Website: crate-barrel
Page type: receipt
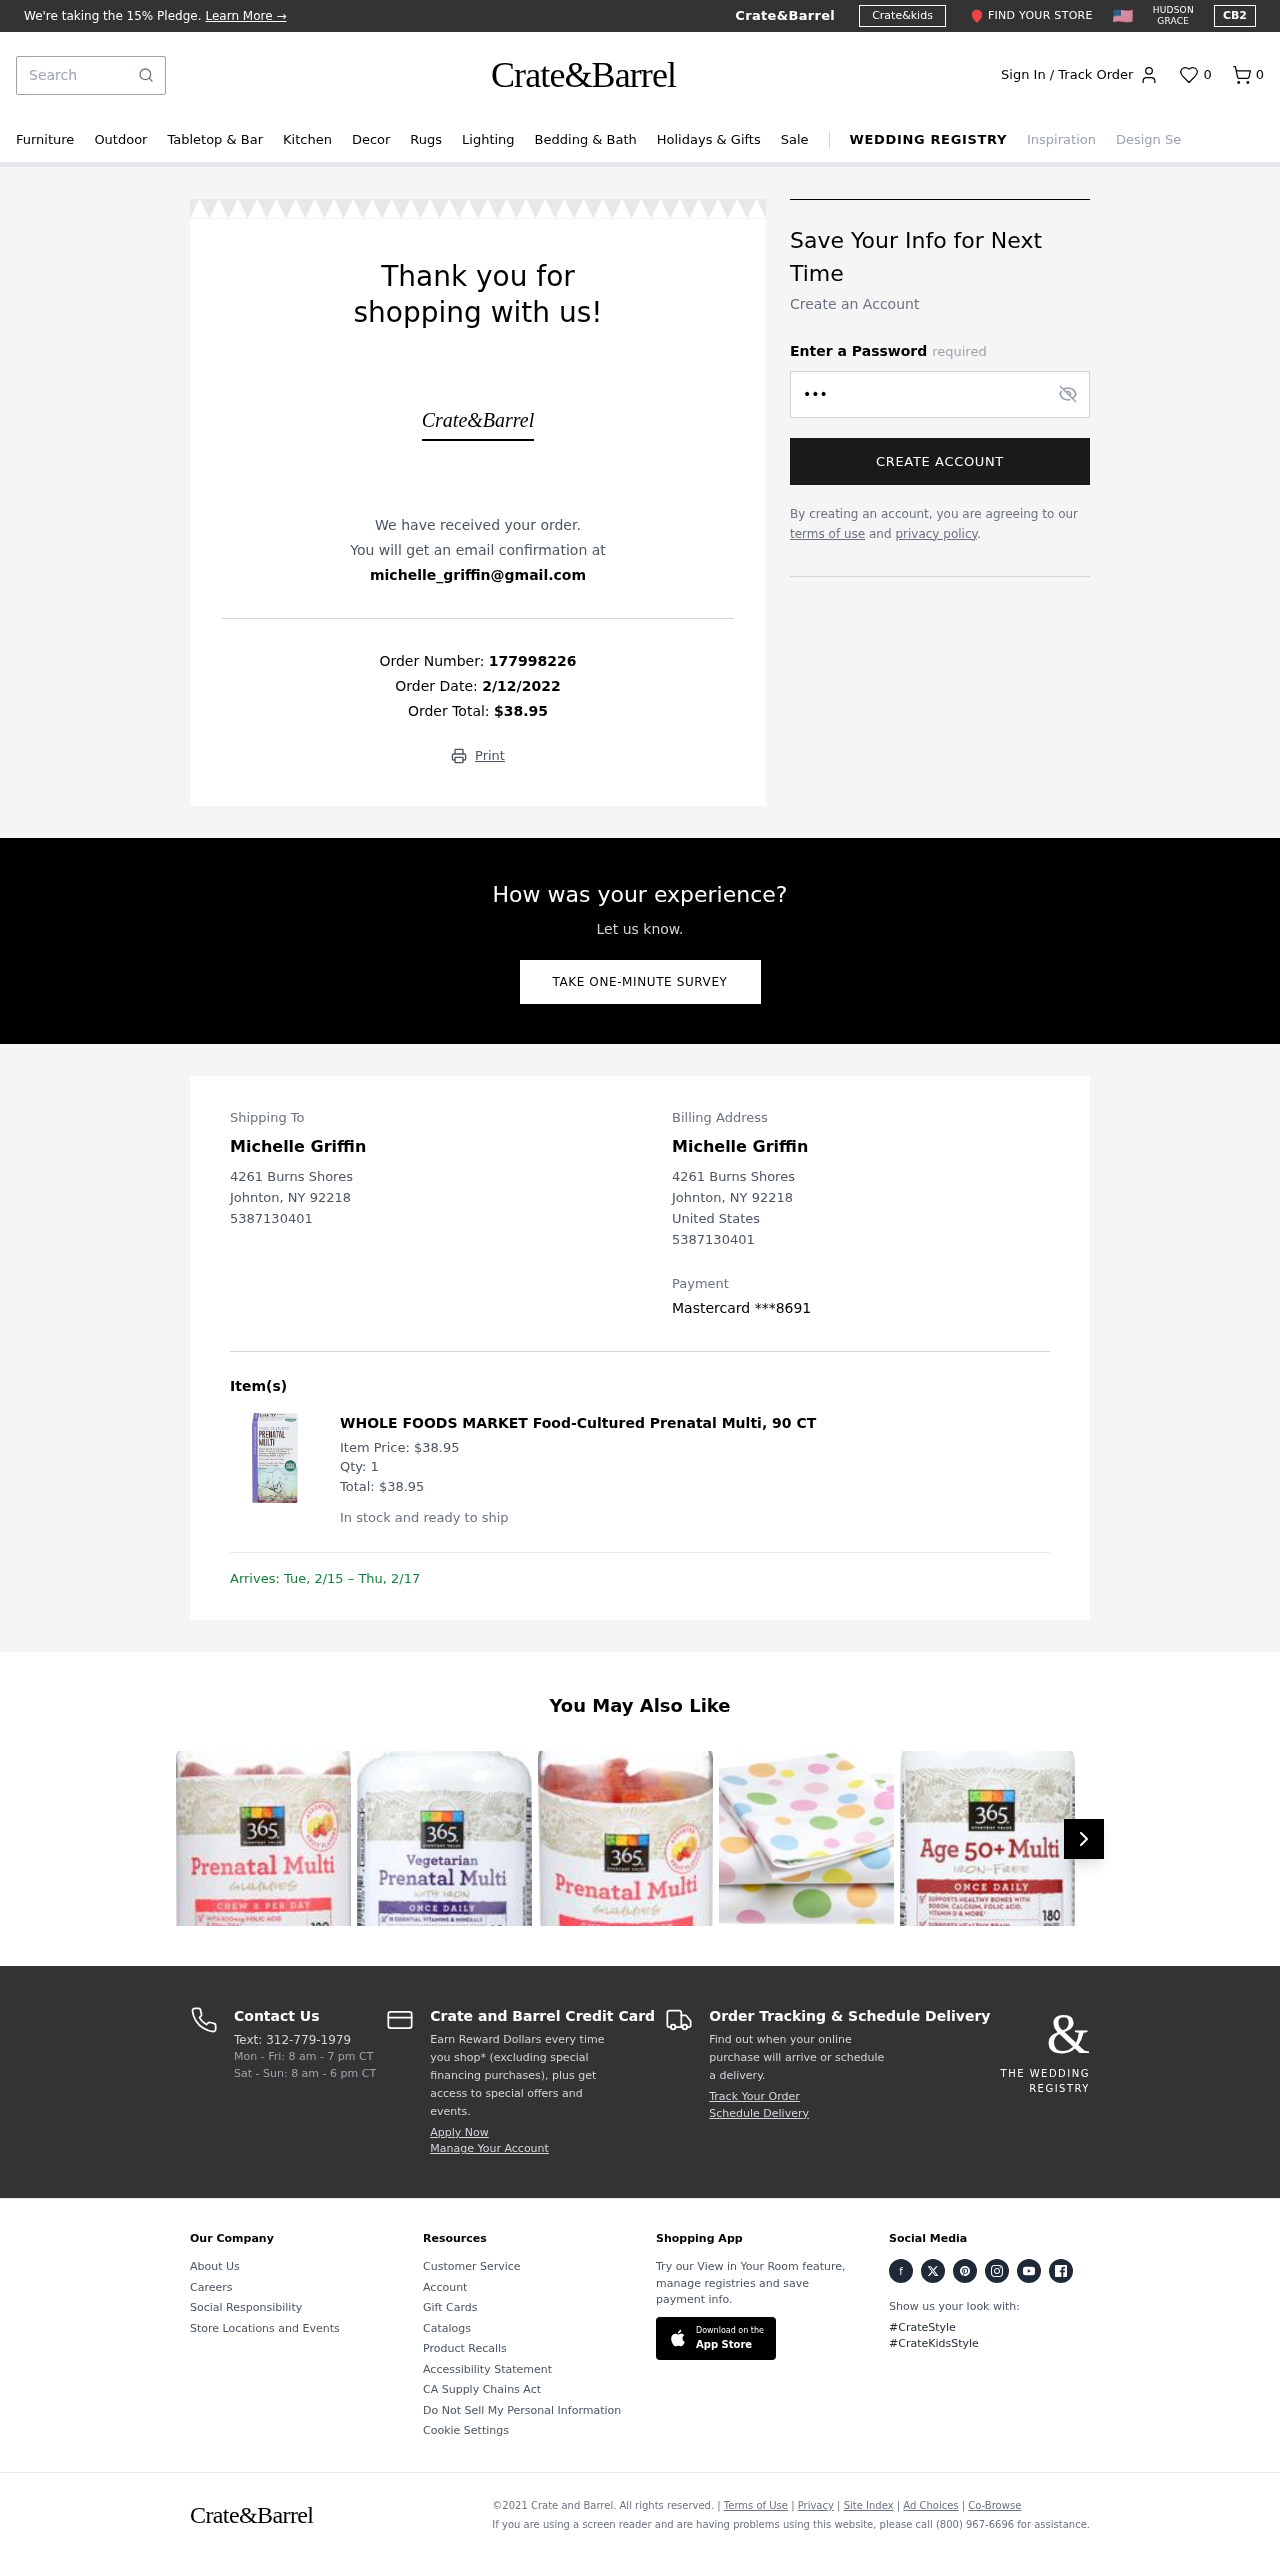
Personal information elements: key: PII_CARD_LAST4
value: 8691
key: PII_CARD_TYPE
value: Mastercard
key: PII_CITY
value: Johnton
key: PII_COUNTRY
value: United States
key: PII_EMAIL
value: michelle_griffin@gmail.com
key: PII_FULLNAME
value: Michelle Griffin
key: PII_PHONE
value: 5387130401
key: PII_POSTCODE
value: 92218
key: PII_STATE_ABBR
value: NY
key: PII_STREET
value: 4261 Burns Shores
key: PII_FULLNAME2
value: Michelle Griffin
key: PII_CITY2
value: Johnton
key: PII_STATE_ABBR2
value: NY
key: PII_POSTCODE_FULL
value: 92218
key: PII_POSTCODE_NUMERIC
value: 92218
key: PII_PHONE2
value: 5387130401
Product elements: key: PRODUCT1_NAME
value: WHOLE FOODS MARKET Food-Cultured Prenatal Multi, 90 CT
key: PRODUCT1_PRICE
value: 38.95
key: PRODUCT1_QUANTITY
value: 1
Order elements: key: ORDER_NUM_ITEMS
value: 0
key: ORDER_ID
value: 177998226
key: ORDER_DATE
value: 2/12/2022
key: ORDER_TOTAL
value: $38.95
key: ORDER_ITEM_TOTAL
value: $38.95
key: ORDER_DELIVERY_DATE
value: Tue, 2/15 – Thu, 2/17
Search elements: key: HEADER_SEARCH
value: Search
Other elements: key: FAVORITES_COUNT
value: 0